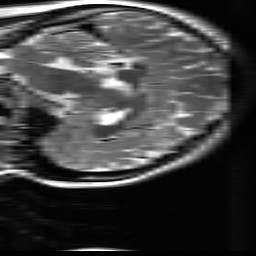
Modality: T2w
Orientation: sagittal
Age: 22
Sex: female
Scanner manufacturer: ge
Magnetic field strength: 3 T
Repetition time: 5.192 s
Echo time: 0.1003 s